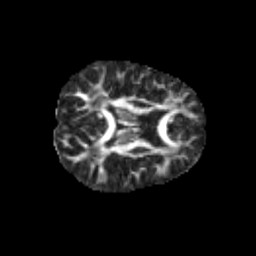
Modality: FA
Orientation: axial
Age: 9
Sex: female
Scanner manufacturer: siemens
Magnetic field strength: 3 T
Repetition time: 3.8 s
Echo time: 0.07 s